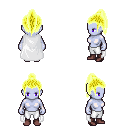
a pixel art fantasy rpg character, female body template, dark elf, purple skin, white cape, white pants, gold long topknot hairstyle, maroon shoes, four views (front, back, left, right), 2x2 character sprite sheet, small pixel art, hard edges, no anti-aliasing